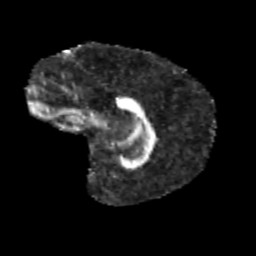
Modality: FA
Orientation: sagittal
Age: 12
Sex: male
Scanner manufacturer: siemens
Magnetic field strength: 3 T
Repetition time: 3.8 s
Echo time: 0.07 s